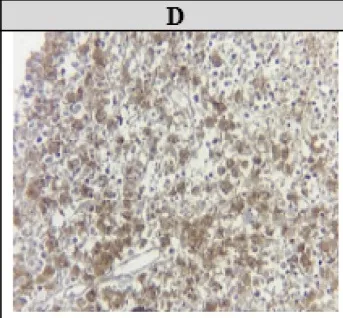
Histopathological findings of the lymph node. D) CD20+ B-cells.
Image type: pathology (immunostaining)